Field crop: maize
Growth stage: 2
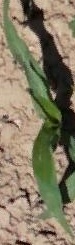
Species: maize